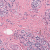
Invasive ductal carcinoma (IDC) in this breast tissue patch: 1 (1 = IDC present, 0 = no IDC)